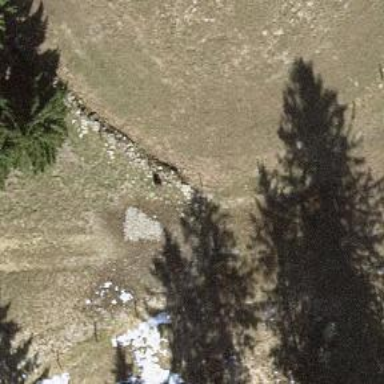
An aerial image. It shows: Dry stone wall barrier.